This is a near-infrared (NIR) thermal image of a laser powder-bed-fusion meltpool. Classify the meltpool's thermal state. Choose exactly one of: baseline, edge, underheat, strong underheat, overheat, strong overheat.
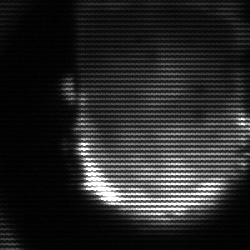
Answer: baseline